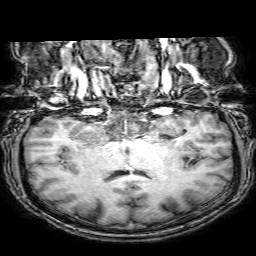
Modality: T1w
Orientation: sagittal
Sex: male
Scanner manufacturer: philips
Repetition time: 0.0083 s
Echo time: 0.00381 s